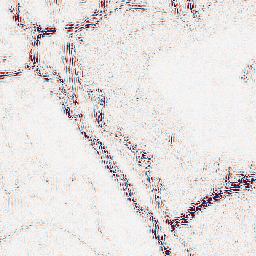
Category: wavelet
Decomposition family: wavelet_reverse_biorthogonal
Decomposition parameters: wavelet: rbio2.4
level: 2
Upsampling method: lanczos
Upsampling parameters: scale: 8
Upsampling scale: 8